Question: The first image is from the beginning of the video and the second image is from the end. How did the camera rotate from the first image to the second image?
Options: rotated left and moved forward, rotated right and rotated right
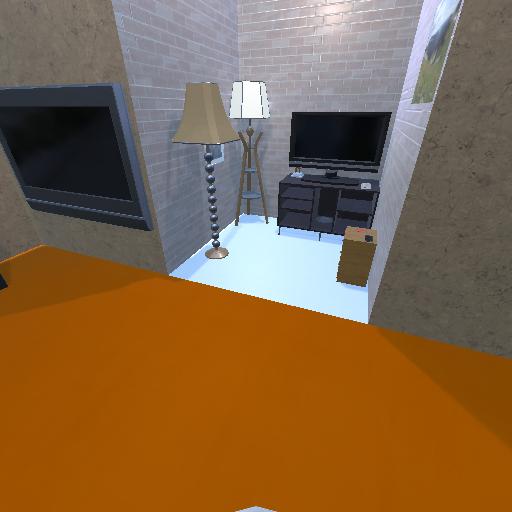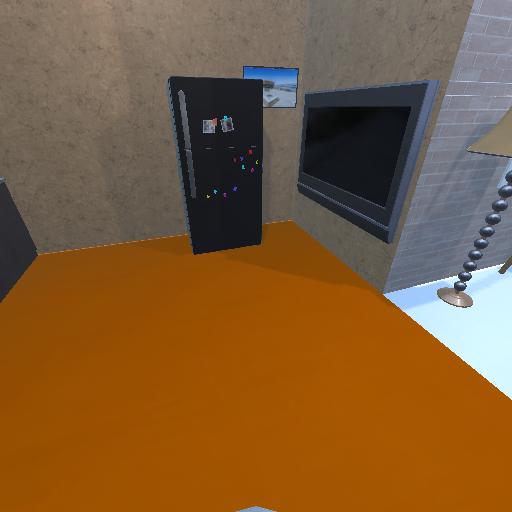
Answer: rotated left and moved forward